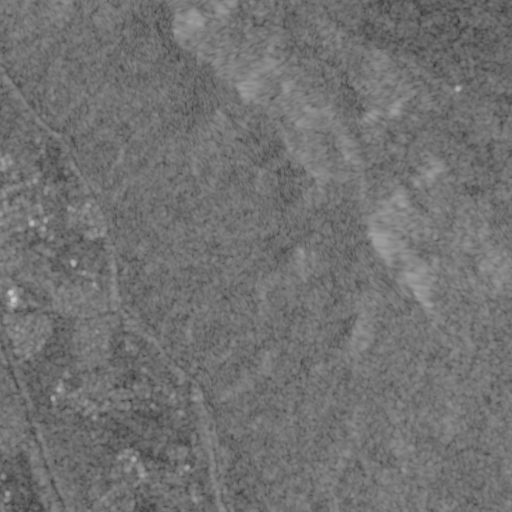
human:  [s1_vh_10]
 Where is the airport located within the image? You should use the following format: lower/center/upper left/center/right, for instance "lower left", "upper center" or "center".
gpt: The airport is located in the lower left of the image.
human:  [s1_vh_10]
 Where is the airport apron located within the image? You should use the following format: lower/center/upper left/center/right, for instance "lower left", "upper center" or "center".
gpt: The airport apron is located in the lower left of the image.
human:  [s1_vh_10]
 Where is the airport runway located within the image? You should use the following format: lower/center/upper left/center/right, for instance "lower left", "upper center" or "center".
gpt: The airport runway is located in the lower left of the image.
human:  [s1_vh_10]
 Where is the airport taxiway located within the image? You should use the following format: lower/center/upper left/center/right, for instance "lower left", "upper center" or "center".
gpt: The airport taxiway is located in the lower left of the image.
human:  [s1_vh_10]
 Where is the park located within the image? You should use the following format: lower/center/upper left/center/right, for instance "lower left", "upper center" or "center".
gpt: The park is located in the upper left of the image.
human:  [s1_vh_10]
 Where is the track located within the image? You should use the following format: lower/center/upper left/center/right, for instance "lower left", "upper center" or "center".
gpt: The track is located in the center left of the image.
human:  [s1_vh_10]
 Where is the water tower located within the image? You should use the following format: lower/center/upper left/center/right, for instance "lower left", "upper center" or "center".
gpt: The water tower is located in the lower left of the image.
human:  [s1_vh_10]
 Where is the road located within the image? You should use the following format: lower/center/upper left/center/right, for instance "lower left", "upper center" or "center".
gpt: There is no road in the image.

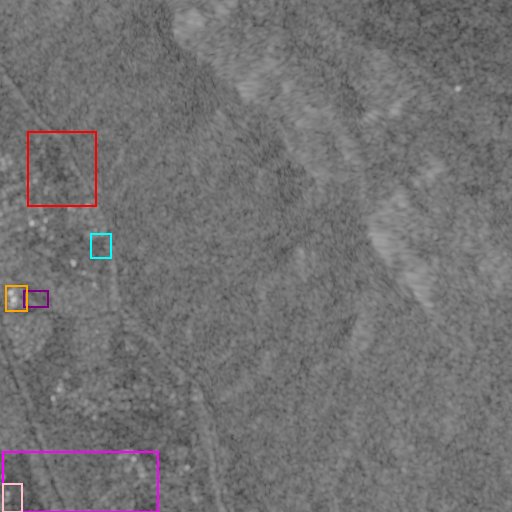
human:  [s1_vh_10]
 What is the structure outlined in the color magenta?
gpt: The structure outlined in magenta is an airport.
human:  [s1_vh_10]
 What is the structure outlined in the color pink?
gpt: The structure outlined in pink is an airport apron.
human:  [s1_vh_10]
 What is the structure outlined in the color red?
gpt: The structure outlined in red is a park.
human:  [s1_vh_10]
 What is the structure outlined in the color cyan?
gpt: The structure outlined in cyan is a parking lot.
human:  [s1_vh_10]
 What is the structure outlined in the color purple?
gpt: The structure outlined in purple is a track.
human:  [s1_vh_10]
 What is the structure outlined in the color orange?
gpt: The structure outlined in orange is a building.
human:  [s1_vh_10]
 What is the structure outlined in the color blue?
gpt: There is no blue outline.